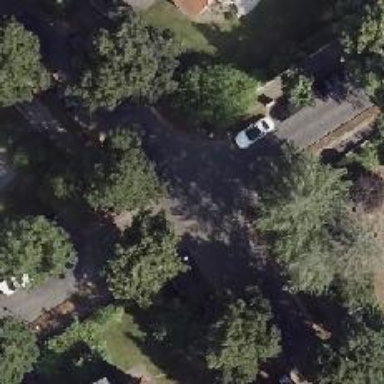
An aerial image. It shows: Residential road with sidewalks on both sides.